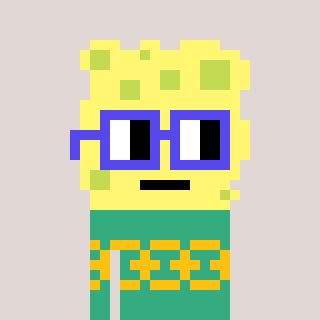
a pixel art character with square blue glasses, a sponge-shaped head and a teal-colored body on a warm background